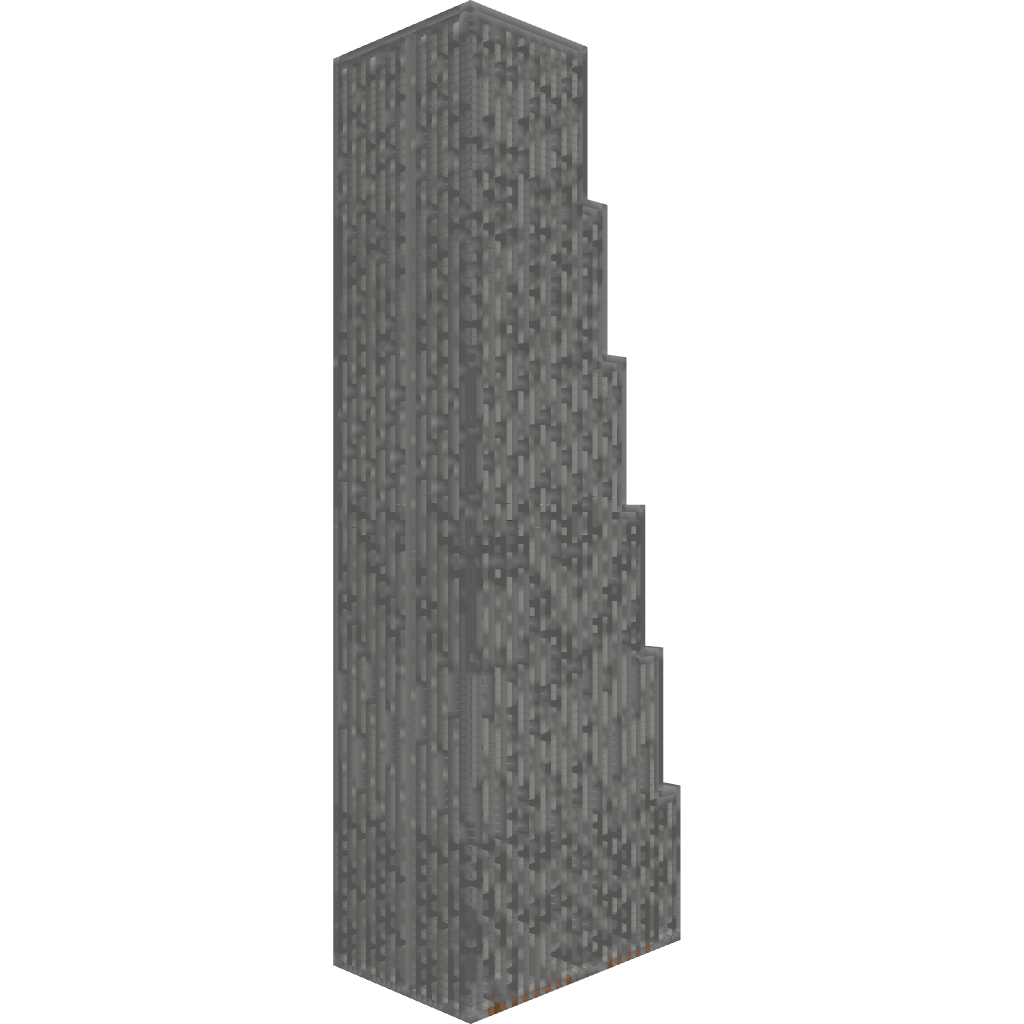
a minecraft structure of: Skyscraper #2 By: jjcash